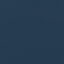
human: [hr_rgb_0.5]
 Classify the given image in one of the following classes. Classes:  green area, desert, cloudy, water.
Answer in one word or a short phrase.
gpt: water